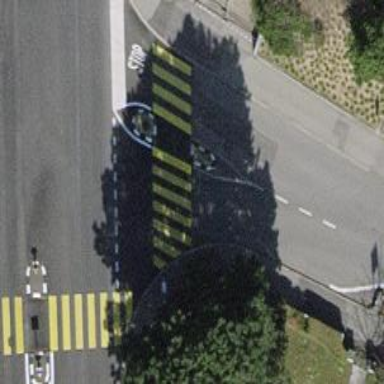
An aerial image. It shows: Uncontrolled zebra crossing with pedestrian island.